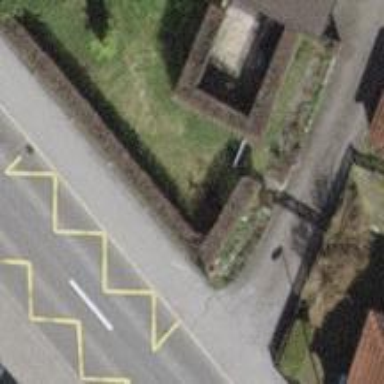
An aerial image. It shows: Bus stop with platform for public transport.